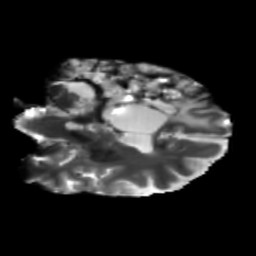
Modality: T2w
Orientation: coronal
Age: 48
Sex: male
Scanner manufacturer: siemens
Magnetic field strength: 3 T
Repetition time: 5.47 s
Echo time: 0.0854 s